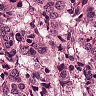
Metastatic tissue present: yes